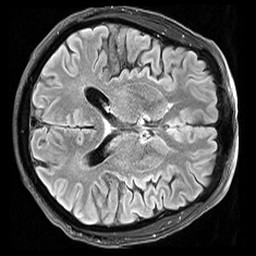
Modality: FLAIR
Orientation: axial
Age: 75
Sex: male
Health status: healthy
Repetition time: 12 s
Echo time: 0.095 s